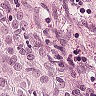
Metastatic tissue present: yes